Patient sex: M
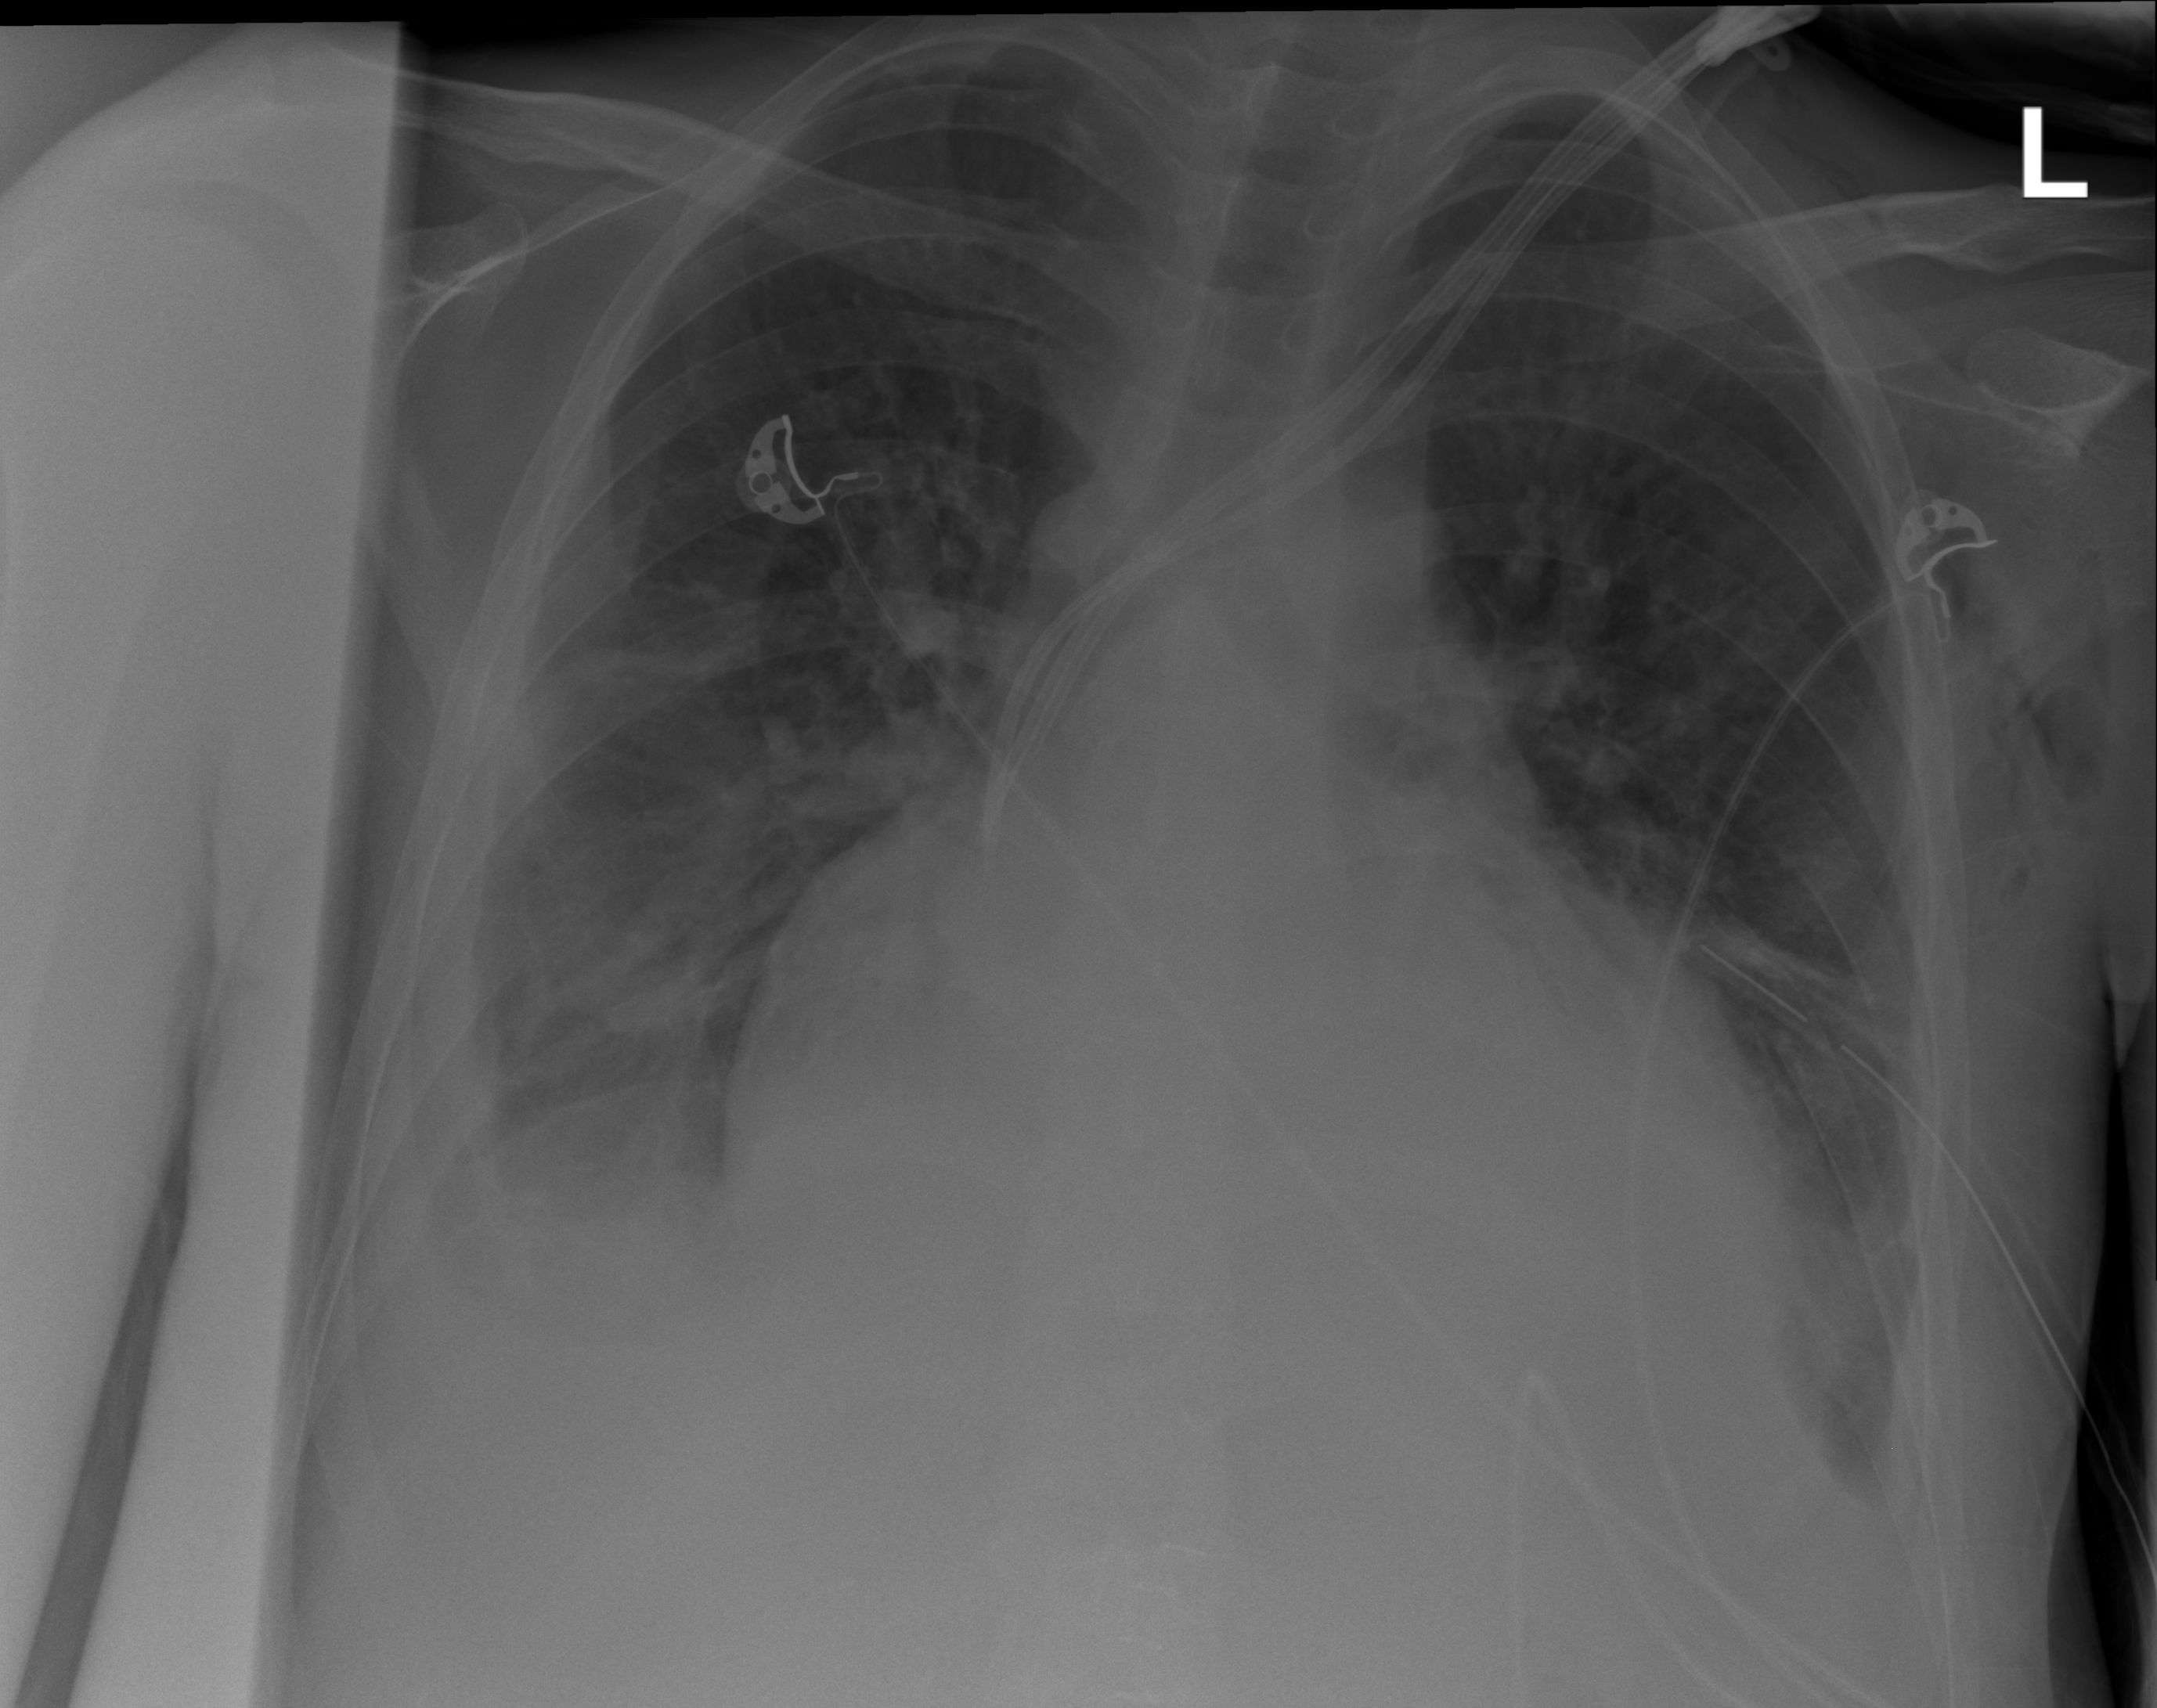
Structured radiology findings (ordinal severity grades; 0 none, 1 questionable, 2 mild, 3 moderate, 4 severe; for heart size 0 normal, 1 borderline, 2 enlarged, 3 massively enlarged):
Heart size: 3
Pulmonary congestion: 2
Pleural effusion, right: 3
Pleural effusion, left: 2
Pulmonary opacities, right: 3
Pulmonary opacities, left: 2
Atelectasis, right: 3
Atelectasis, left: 2